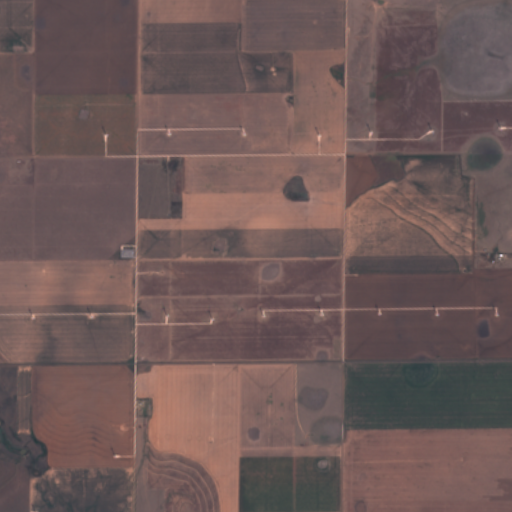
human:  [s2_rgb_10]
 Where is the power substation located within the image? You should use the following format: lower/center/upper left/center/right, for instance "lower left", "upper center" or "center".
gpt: The power substation is located in the center left of the image.
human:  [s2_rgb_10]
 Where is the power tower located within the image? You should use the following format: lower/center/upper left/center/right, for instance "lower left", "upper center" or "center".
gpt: The power tower is located in the lower left of the image.
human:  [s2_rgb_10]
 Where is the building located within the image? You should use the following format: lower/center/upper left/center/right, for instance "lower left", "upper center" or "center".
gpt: The building is located in the center right of the image.
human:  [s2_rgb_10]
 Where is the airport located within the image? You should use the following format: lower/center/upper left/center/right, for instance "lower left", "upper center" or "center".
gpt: There is no airport in the image.